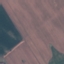
Land use / land cover class: AnnualCrop